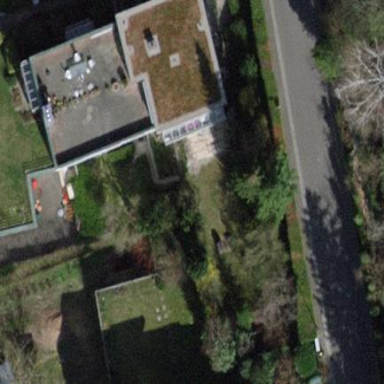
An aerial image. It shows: Flat-roofed apartment building.